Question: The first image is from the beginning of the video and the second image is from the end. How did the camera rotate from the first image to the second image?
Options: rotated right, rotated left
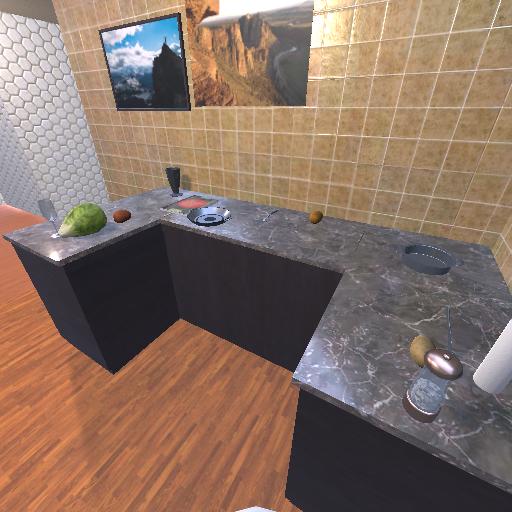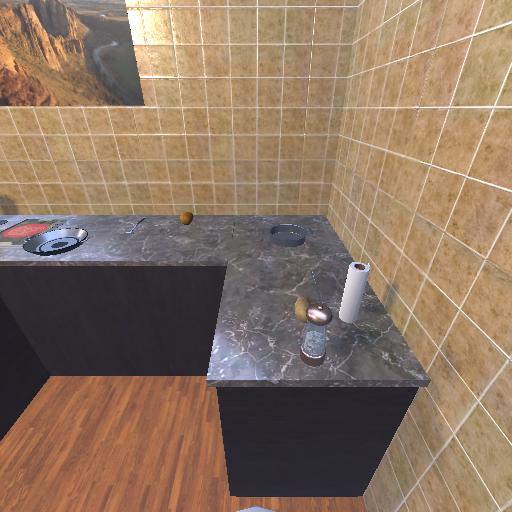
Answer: rotated right